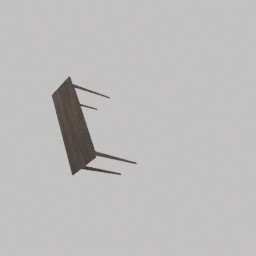
Label: furniture